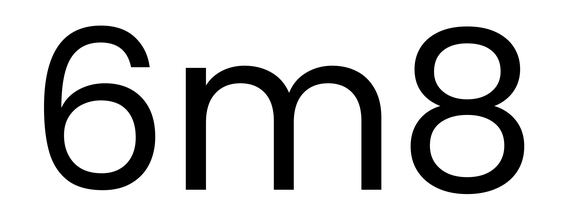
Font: Poppins-Regular